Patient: sex F, age 59
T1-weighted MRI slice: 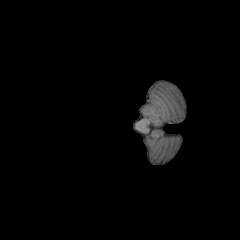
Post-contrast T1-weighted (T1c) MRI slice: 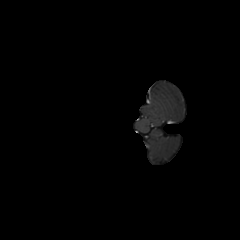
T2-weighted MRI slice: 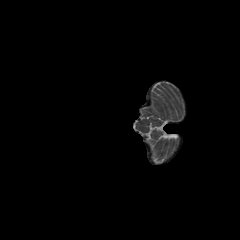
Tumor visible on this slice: no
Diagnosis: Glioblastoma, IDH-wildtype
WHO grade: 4